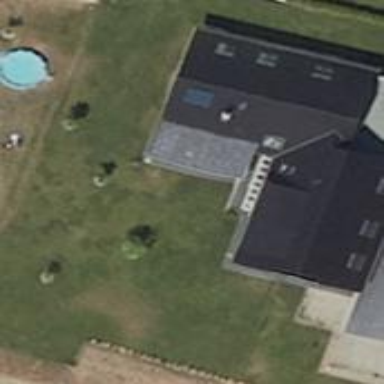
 where the roof is oriented along the structure."